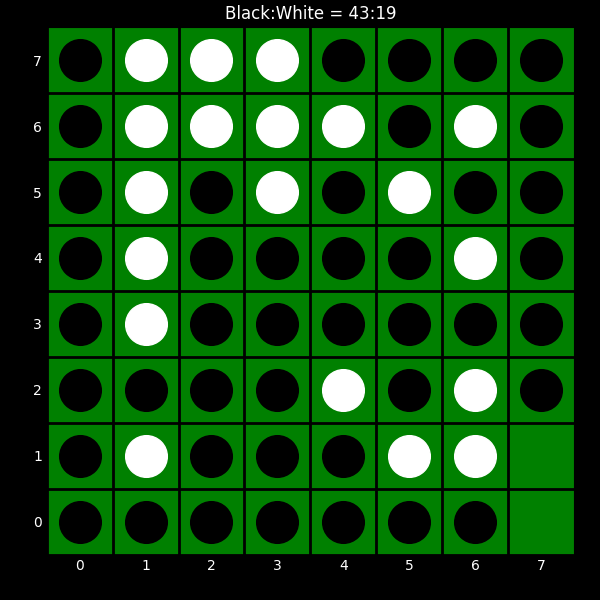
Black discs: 43
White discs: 19